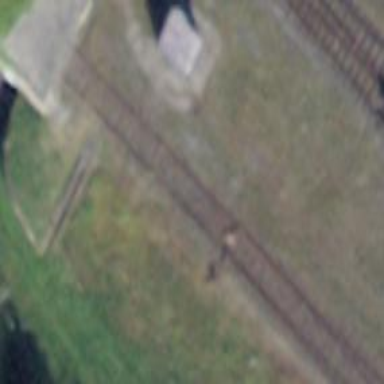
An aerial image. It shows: Railway switch.